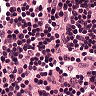
Metastatic tissue present: no